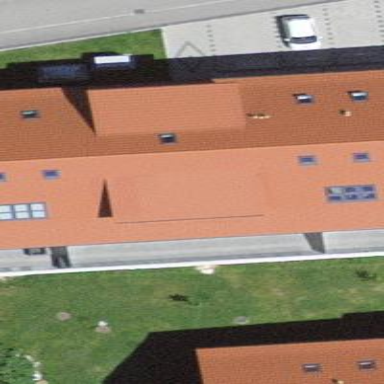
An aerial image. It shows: Apartment building with gabled roof made of roof tiles.